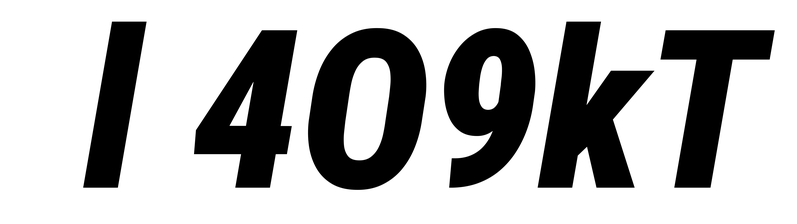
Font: Roboto-Italic_Condensed_Black_Italic